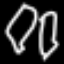
Label: squiggle